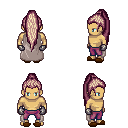
a pixel art fantasy rpg character, male body template, human, tanned skin, gray cape, magenta pants, white blonde extra-long topknot hairstyle, metal gloves, brown slippers, four views (front, back, left, right), 2x2 character sprite sheet, small pixel art, hard edges, no anti-aliasing